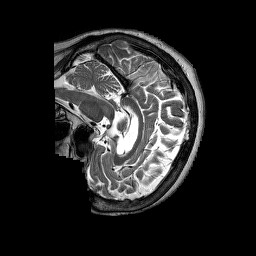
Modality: T2w
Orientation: sagittal
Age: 78
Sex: female
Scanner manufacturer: siemens
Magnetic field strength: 3 T
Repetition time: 3.2 s
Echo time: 0.213 s